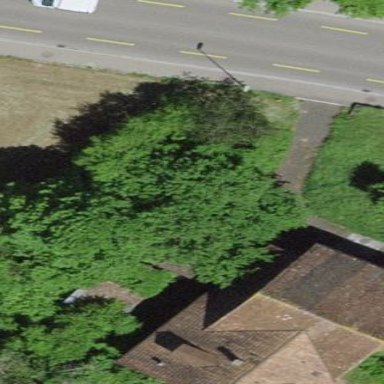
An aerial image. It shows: Shed.